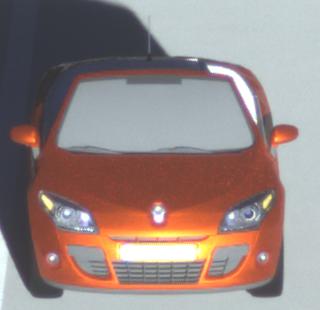
Make: Renault
Model: Mégane Coupé-Cabriolet 1.6 16V 110
Detailed model: Mégane (III) Coupé-Cabriolet
Model produced from: 2010/06
Model produced until: 2013/03
Doors: 2
Color: orange
Road condition: dry road
Daytime: sunrise or sunset
Contrast: high contrast